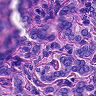
Metastatic tissue present: yes